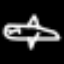
Label: airplane